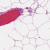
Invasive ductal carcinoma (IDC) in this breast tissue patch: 0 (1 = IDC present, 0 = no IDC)